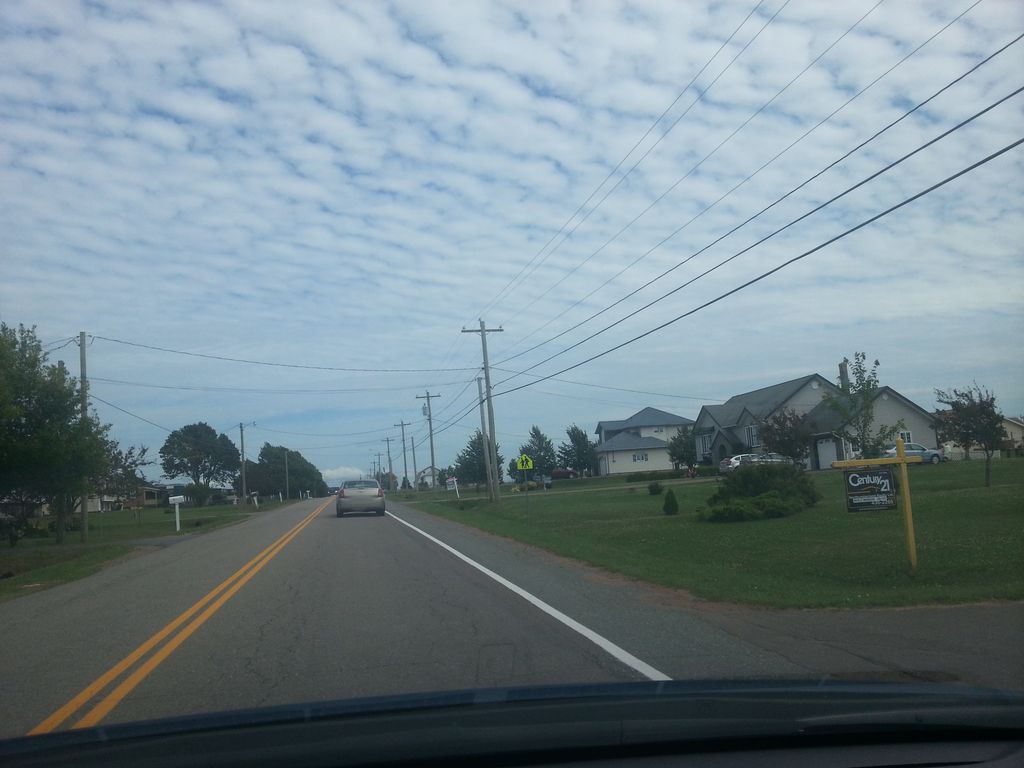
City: charlottetown